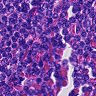
Metastatic tissue present: no